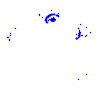
Particle: pion